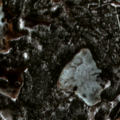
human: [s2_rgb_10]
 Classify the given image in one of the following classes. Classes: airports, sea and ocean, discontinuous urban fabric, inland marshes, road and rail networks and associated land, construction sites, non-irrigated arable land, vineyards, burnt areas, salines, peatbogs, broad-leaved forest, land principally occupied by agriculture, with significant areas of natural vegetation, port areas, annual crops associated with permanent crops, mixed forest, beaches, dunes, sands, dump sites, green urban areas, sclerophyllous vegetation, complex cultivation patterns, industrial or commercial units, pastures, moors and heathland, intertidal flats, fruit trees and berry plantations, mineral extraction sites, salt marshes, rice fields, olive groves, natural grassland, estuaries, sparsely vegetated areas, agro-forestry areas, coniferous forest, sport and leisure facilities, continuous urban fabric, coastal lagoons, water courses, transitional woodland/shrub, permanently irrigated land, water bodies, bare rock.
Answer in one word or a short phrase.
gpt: complex cultivation patterns, coniferous forest, water bodies